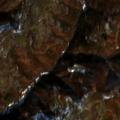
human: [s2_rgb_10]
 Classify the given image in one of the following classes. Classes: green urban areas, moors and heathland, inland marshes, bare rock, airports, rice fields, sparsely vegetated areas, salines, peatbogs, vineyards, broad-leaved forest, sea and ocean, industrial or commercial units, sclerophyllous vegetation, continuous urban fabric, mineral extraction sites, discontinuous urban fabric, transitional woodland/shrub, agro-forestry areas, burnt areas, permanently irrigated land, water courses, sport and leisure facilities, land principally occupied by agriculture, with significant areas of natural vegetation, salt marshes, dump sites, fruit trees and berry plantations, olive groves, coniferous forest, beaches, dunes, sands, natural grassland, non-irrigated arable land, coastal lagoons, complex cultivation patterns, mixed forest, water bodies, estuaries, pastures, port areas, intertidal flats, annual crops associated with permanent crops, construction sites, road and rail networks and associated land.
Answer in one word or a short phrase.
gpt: complex cultivation patterns, broad-leaved forest